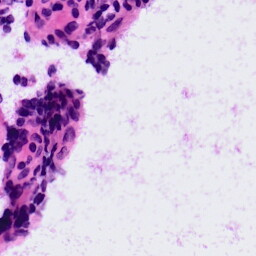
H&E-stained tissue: LymphNode